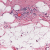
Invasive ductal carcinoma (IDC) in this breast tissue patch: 0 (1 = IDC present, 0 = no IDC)